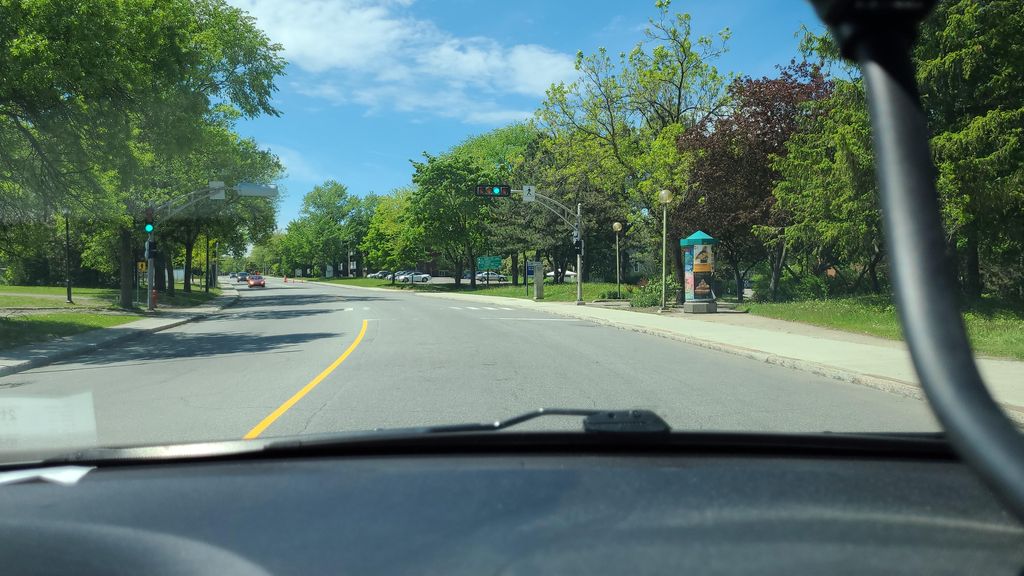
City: quebec_city